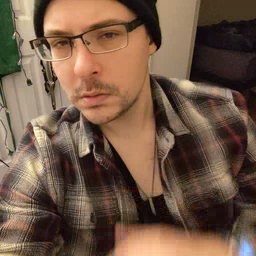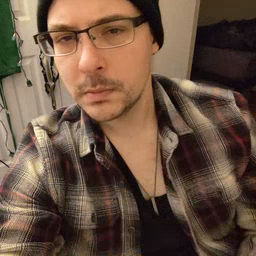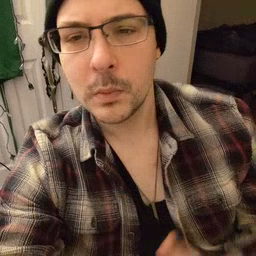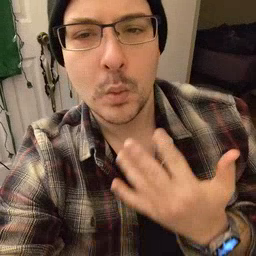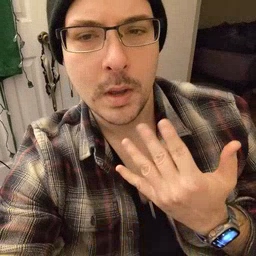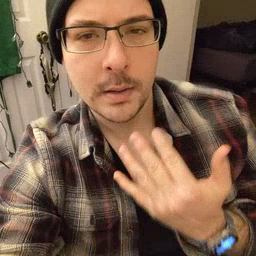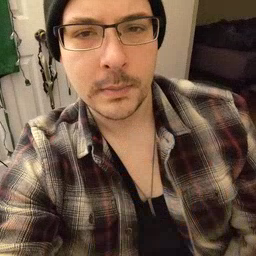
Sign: wait